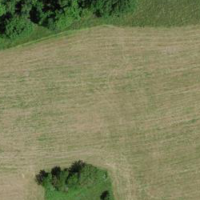
EUNIS habitat code: 52
Species observed at this site:
Medicago sativa